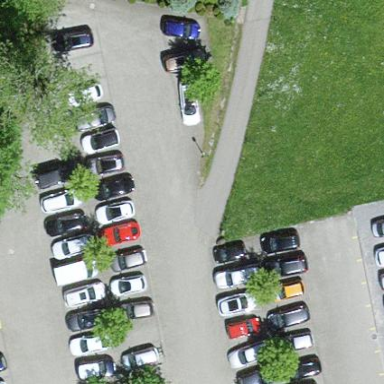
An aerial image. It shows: Parking area with surface.